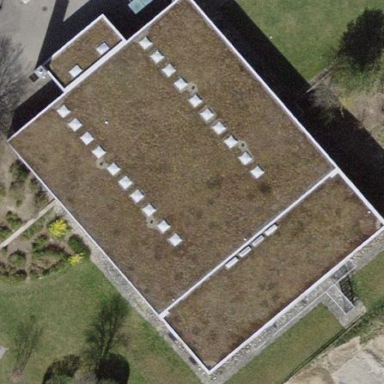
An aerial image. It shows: School building.